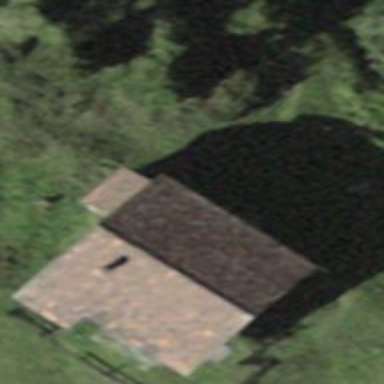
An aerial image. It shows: Building with tiled roof.